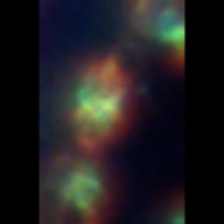
Taxon: Diatom_aggregate
Group: Diatoms